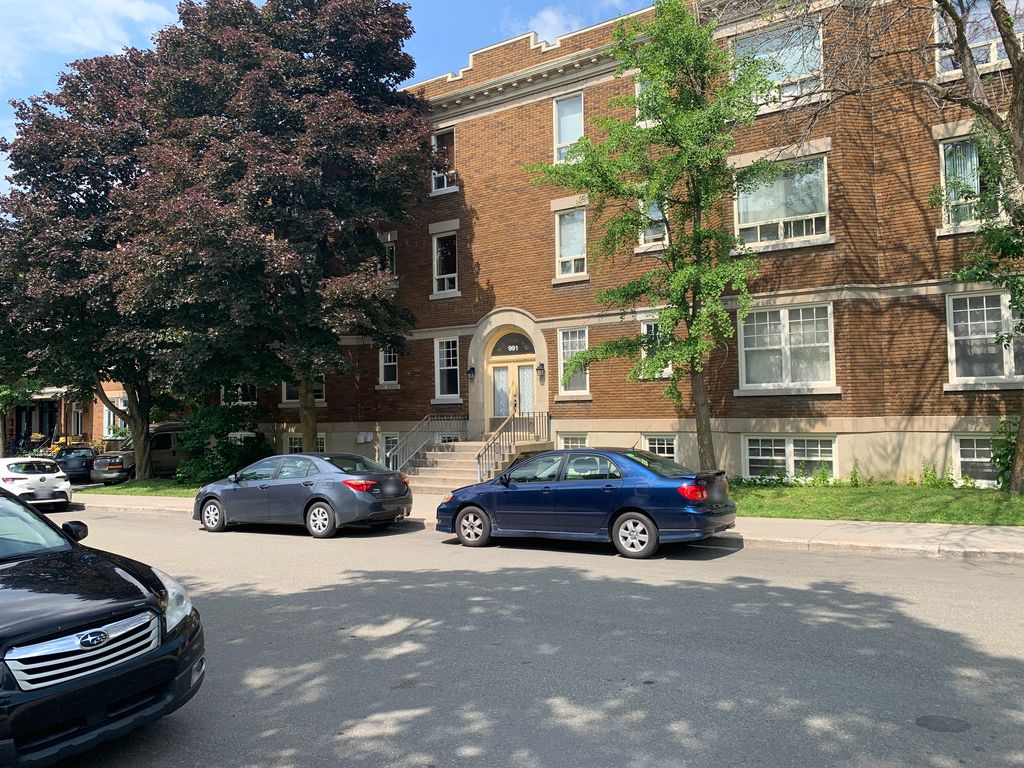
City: quebec_city